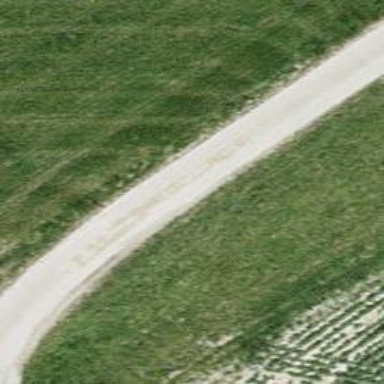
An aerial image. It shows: Concrete track with grade 1 quality.